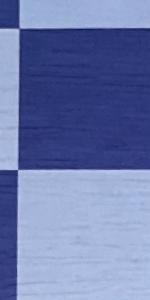
Label: Empty